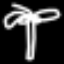
Label: palm tree